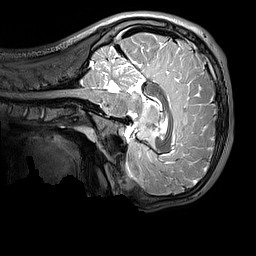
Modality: T2w
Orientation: sagittal
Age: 12
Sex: male
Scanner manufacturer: siemens
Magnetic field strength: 3 T
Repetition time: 3.2 s
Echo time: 0.408 s